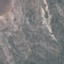
Label: HerbaceousVegetation